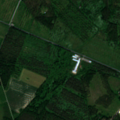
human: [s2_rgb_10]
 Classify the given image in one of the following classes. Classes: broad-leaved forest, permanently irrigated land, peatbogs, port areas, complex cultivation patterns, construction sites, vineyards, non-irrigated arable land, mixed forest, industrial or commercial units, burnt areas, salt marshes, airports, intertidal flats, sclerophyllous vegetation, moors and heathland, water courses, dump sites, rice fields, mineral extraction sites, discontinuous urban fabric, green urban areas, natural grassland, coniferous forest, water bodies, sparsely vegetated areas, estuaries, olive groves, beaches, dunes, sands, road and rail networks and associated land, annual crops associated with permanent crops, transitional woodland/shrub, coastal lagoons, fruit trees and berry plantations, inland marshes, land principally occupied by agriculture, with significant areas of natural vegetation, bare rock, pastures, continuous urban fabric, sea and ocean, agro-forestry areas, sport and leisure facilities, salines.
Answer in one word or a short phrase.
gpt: land principally occupied by agriculture, with significant areas of natural vegetation, mixed forest, transitional woodland/shrub